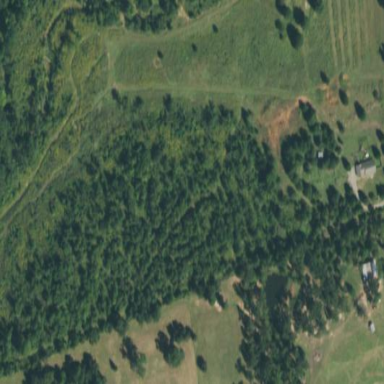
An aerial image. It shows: Pasture covered in meadow.